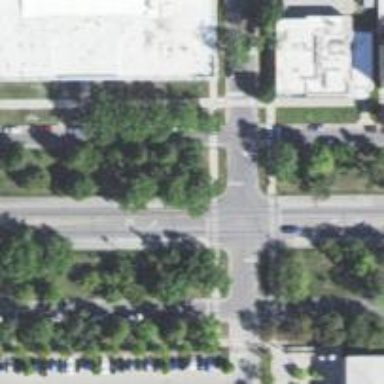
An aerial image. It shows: Footway located on traffic island.